Question: I'm trying to label outliers on a Chi-square Q-Q plot using 'mvOutlier()' function of the 'MVN' package in 'R'.
I have managed to identify the outliers by their labels and get their -coordinates. I tried placing the former on the plot using 'text()', but the - and -coordinates seem to be flipped.
Building on an example from the documentation:
'''
library(MVN)
data(iris)
versicolor <- iris[51:100, 1:3]
# Mahalanobis distance
result <- mvOutlier(versicolor, qqplot = TRUE, method = "quan")
labelsO<-rownames(result$outlier)[result$outlier[,2]==TRUE]
xcoord<-result$outlier[result$outlier[,2]==TRUE,1]
text(xcoord,label=labelsO)
'''
This produces the following:

I also tried 'text(x = xcoord, y = xcoord,label = labelsO)', which is fine when the points are near the y = x line, but might fail when normality is not satisfied (and the points deviate from this line).
Can someone suggest how to access the Chi-square quantiles or why the -coordinate of the 'text()' function doesn't seem to obey the input parameters.
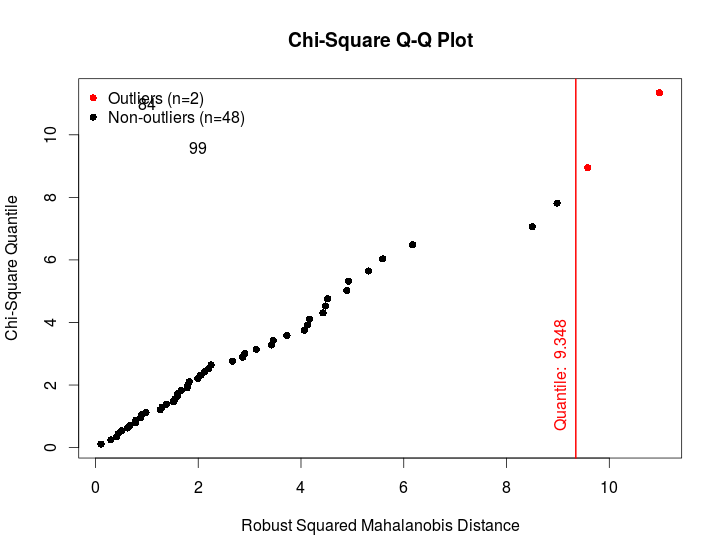
Answer: Looking inside the 'mvOutlier' function, it looks like it doesn't save the chi-squared values. Right now your 'text' code is treating 'xcoord' as a y-value, and assumes that the actual x value is '1:2'. Thankfully the chi-squared value is a fairly simple calculation, as it is rank-based in this case.
'''
result <- mvOutlier(versicolor, qqplot = TRUE, method = "quan")
labelsO<-rownames(result$outlier)[result$outlier[,2]==TRUE]
xcoord<-result$outlier[result$outlier[,2]==TRUE,1]
#recalculate chi-squared values for ranks 50 and 49 (i.e., p=(size:(size-n.outliers + 1))-0.5)/size and df = n.variables = 3
chis = qchisq(((50:49)-0.5)/50,3)
text(xcoord,chis,label=labelsO)
'''